Question: I'm using ListView component to display some saved profiles in my program, each profile has an icon and a title. So I used, the ListView with property set to (also groupping was applied)
How I wan't to add some description text about the entries (not a tooltip). Can I do it like Windows Explorer does?

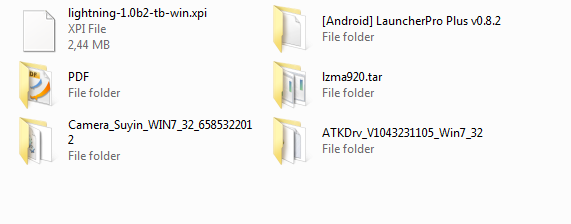
Answer: You probably need to define column headers. From the <URL>:
> The tile view displays each item with
a large icon on the left and textual
information on the right. The textual
information consists of the item label
followed by subitems. By default, only
the first subitem is displayed, which
corresponds to the item label. To
display additional subitems, you must
add 'ColumnHeader' objects to the
'Columns' collection. Each subitem in
the tile corresponds to a column
header. To control which subitems are
displayed and the order in which they
are displayed, you must set the
'ListViewItem.ListViewSubItem.Name'
property for each item and the
'ColumnHeader.Name' property for each
header. You can then add, remove, and
rearrange headers in the 'Columns'
collection to achieve the desired
result.